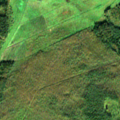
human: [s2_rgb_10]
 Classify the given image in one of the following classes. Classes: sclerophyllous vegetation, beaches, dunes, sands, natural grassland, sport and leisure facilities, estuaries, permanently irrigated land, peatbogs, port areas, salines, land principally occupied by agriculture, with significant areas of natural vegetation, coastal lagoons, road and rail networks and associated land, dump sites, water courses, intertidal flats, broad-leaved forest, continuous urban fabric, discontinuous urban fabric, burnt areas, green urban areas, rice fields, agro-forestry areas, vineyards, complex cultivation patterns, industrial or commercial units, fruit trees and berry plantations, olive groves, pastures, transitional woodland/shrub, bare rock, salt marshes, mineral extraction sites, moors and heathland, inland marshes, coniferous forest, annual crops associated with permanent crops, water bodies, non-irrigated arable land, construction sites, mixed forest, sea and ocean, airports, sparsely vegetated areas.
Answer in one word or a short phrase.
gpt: pastures, broad-leaved forest, coniferous forest, mixed forest, transitional woodland/shrub